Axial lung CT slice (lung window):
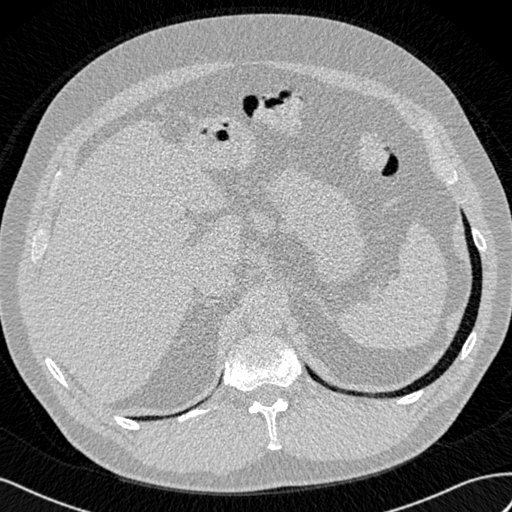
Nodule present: no